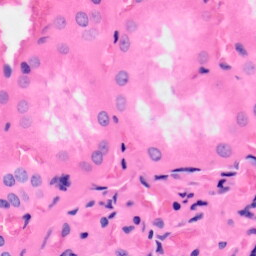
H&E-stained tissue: Kidney